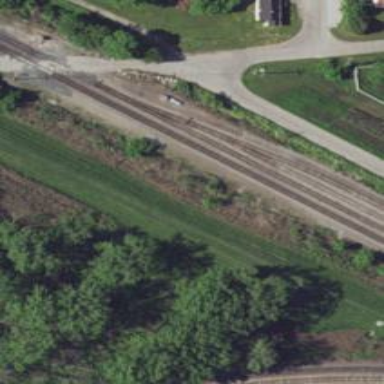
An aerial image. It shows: Railway yard in service.